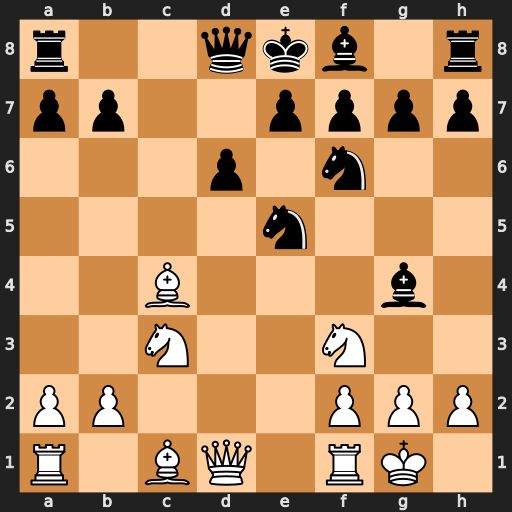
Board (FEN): r2qkb1r/pp2pppp/3p1n2/4n3/2B3b1/2N2N2/PP3PPP/R1BQ1RK1
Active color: w
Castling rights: kq
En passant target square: -
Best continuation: Nxe5 dxe5 Qb3